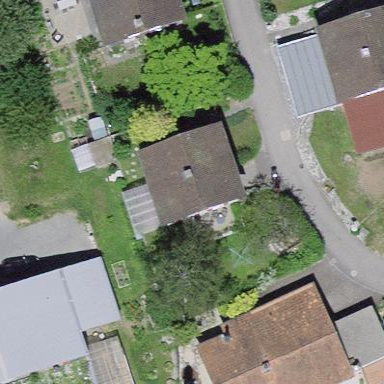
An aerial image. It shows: Residential building.